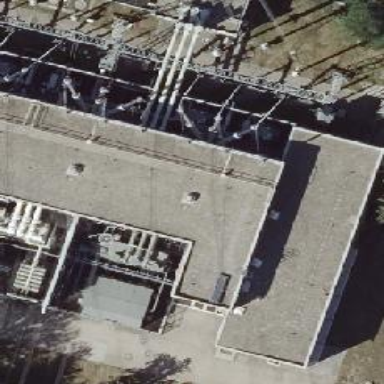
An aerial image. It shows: Flat-roofed building related to electricity.